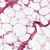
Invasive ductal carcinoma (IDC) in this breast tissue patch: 0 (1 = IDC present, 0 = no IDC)